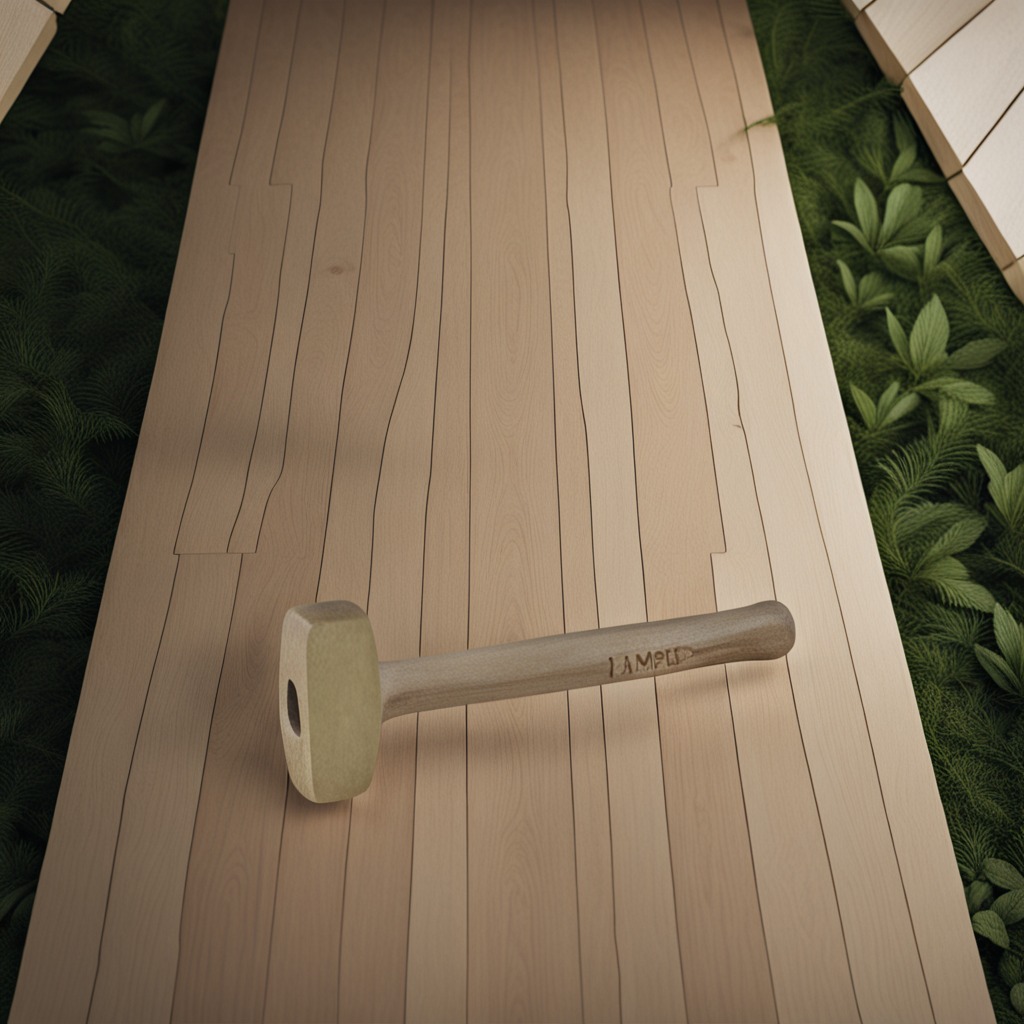
A hammer is lying on a wooden table inside a jungle field workshop tent humid ambient light worn but